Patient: sex M, age 53
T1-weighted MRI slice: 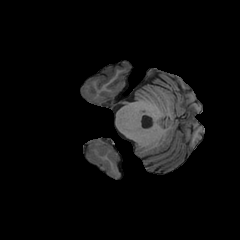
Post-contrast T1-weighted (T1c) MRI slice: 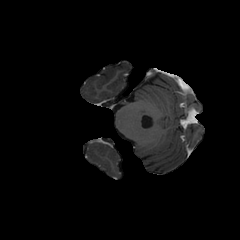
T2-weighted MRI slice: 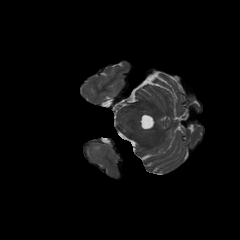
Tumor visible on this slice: yes
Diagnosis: Astrocytoma, IDH-mutant
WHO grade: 4